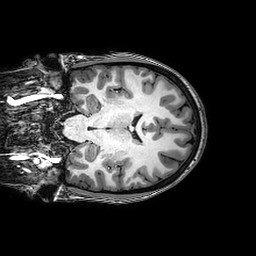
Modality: T1w
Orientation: coronal
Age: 20
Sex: female
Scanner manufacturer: philips
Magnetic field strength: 3 T
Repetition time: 0.008221 s
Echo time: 0.00377 s